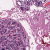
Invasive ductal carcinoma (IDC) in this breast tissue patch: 0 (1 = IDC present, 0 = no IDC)